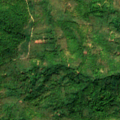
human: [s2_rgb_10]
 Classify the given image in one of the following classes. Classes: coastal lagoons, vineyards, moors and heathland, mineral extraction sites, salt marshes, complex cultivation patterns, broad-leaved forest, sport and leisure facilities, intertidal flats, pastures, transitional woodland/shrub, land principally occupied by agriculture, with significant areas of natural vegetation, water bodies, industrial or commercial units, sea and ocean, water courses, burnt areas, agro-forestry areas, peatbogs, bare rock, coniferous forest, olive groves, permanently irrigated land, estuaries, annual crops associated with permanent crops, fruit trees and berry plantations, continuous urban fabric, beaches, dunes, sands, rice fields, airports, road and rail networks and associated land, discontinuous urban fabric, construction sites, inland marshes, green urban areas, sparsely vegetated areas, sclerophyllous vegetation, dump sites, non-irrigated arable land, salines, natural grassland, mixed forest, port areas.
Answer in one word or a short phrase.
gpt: broad-leaved forest, transitional woodland/shrub